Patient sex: M
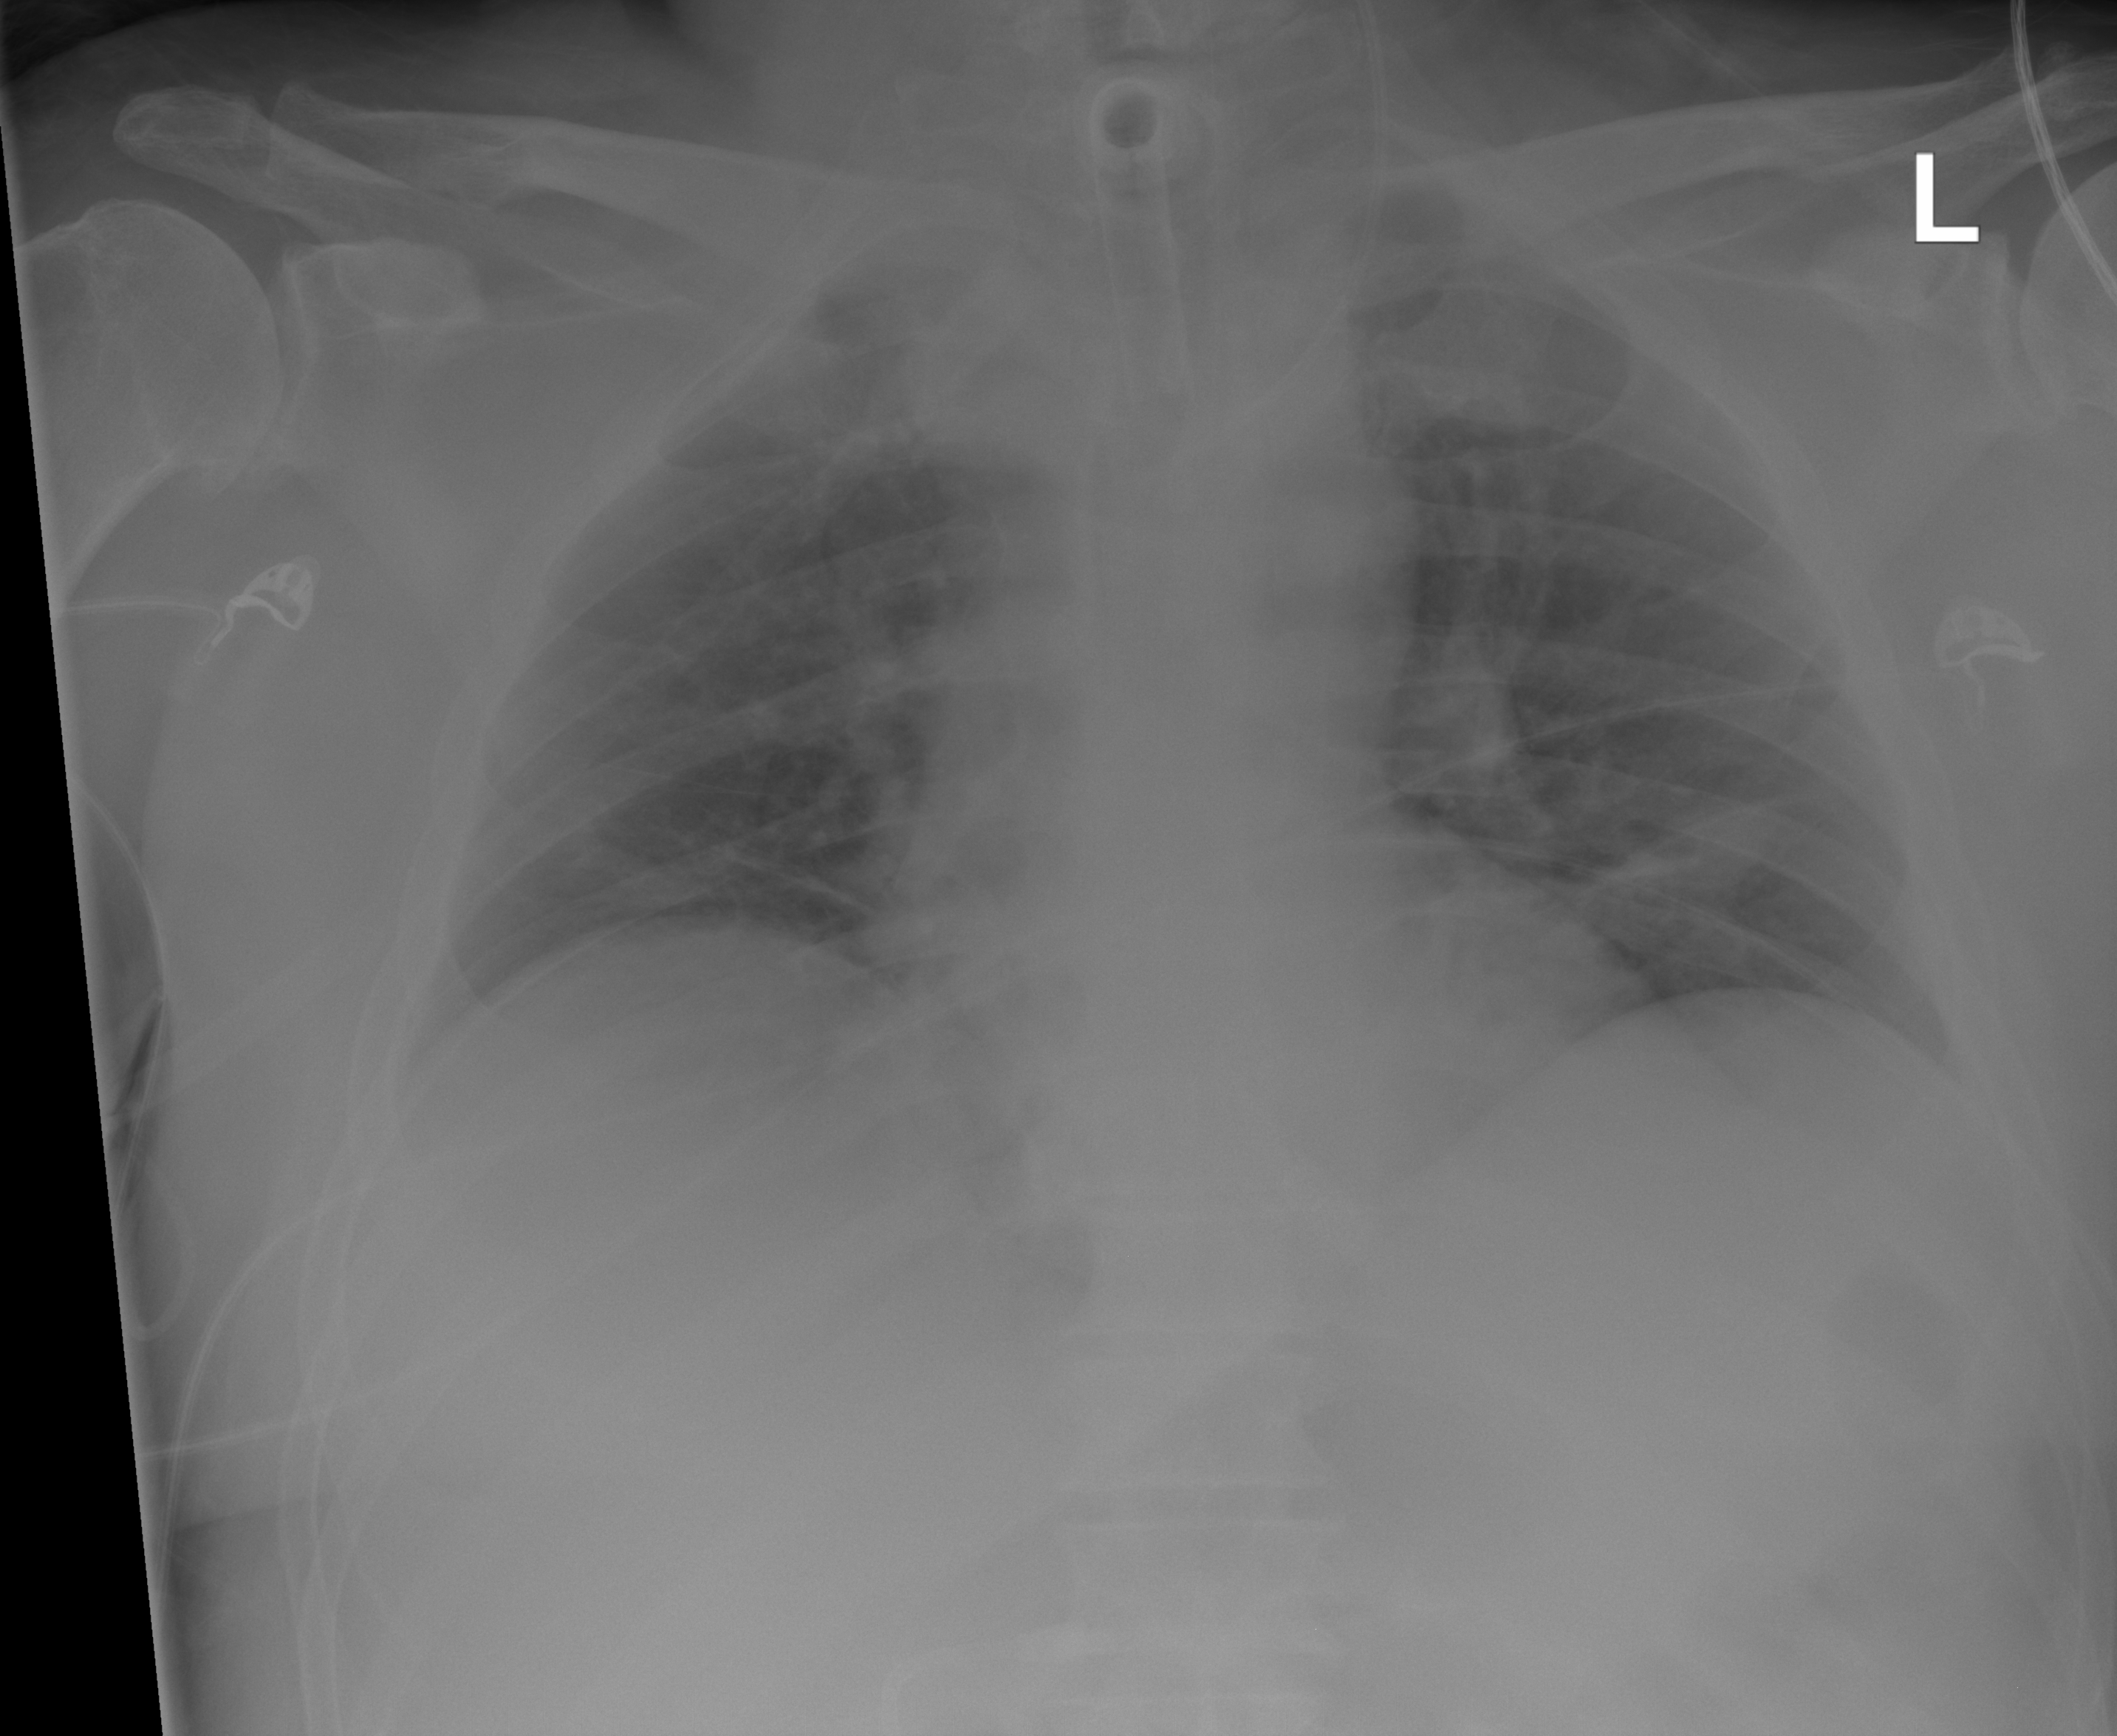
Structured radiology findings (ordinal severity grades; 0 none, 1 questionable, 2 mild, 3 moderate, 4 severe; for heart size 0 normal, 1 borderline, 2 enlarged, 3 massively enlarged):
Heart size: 2
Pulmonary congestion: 2
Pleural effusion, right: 2
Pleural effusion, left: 2
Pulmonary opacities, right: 0
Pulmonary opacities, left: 0
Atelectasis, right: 2
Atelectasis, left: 2